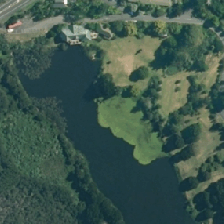
Land cover: lake_pond